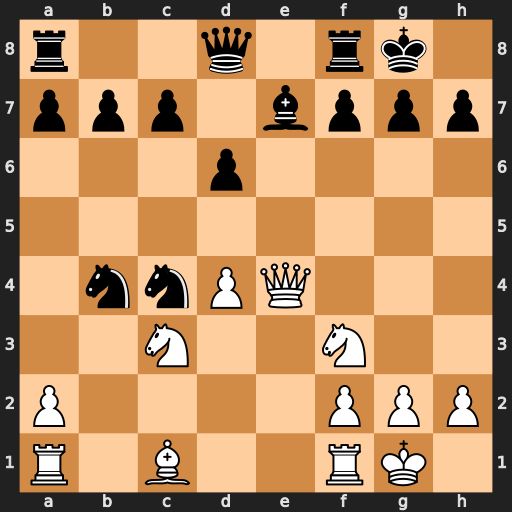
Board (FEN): r2q1rk1/ppp1bppp/3p4/8/1nnPQ3/2N2N2/P4PPP/R1B2RK1
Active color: w
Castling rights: -
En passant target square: -
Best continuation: d5 Ne5 Qxb4 Nxf3+ gxf3